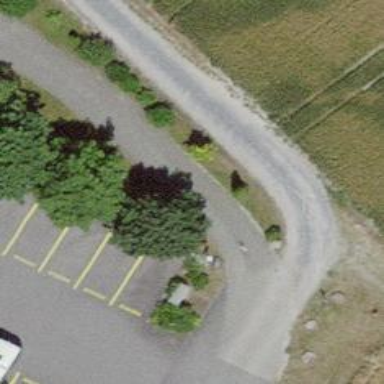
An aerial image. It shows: Bollard barrier.